Question: I just got an analysis task for an alternative Web UI for our product. My boss likes CRM 2011, so he'd like to get something similar-looking or even the CRM controls themselves, if available. We unfortunately can't build on top of the CRM, as we have pretty sophisticated needs and a very old legacy codebase.
My question: given this screenshot
how much is already available to Webdevelopers, given they target WebForms or MVC.
It seems to use some "standard" UI methodologies in MS world (very Office/desktop-like), like the ribbon, which got "free for everyone" with WPF in .NET 4.5, so maybe that's true for the webcontrols, too? Couldn't find it with a quick search, though.
If that's a dead end, what about 3rd party vendors? Anyone giving you the opportunity to use ribbon and such very desktop-like webcontrols?
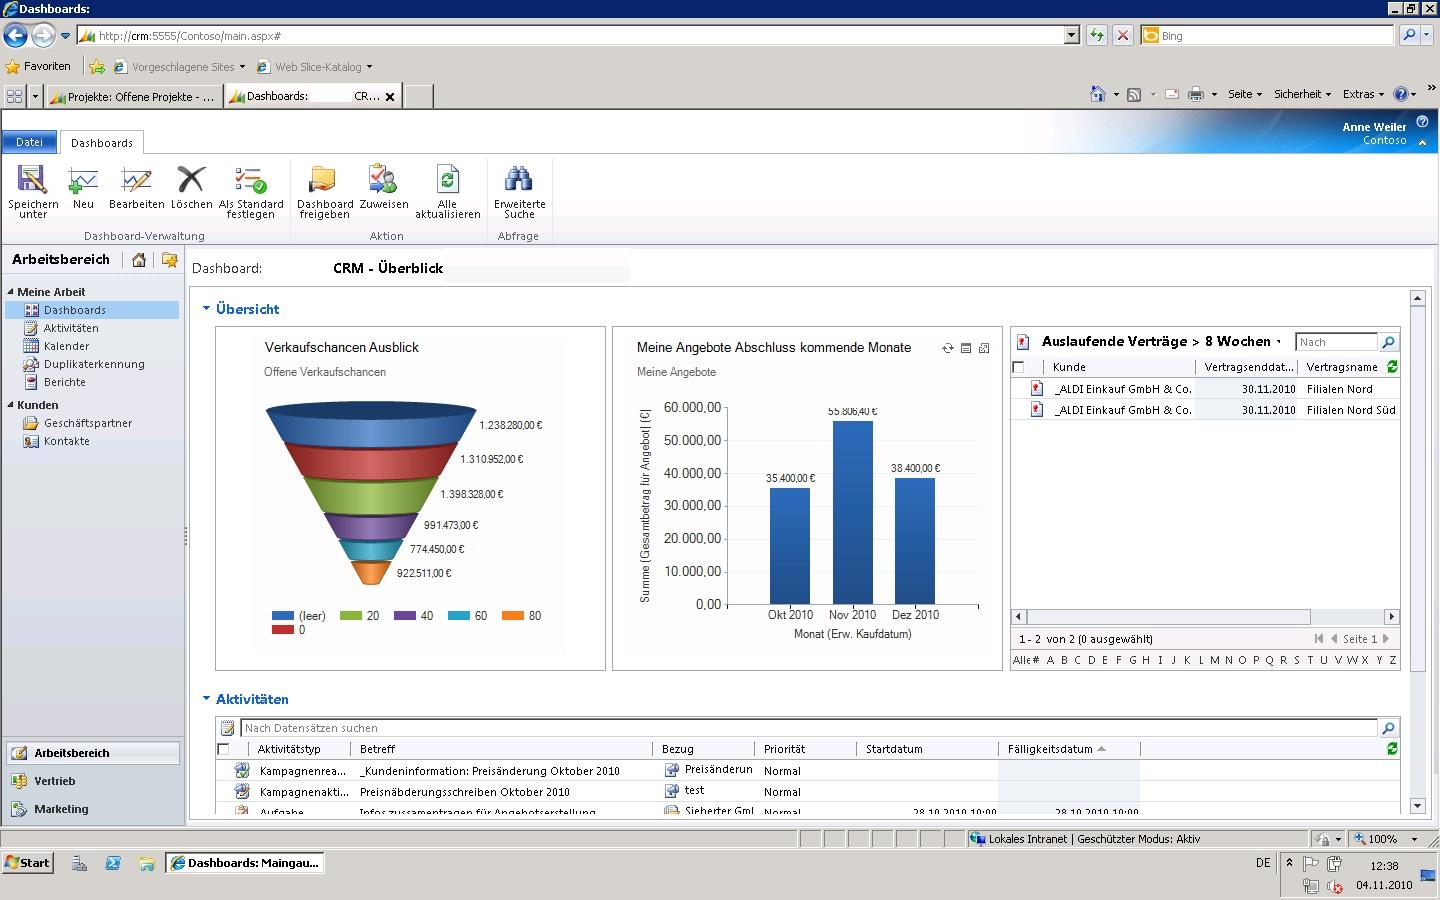
Answer: Telerik has some really nice controls for dotNet. Here's the ribbon you are looking for: <URL>